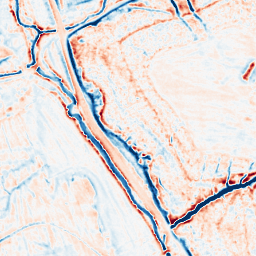
Category: multiscale
Decomposition family: dog_multiscale
Decomposition parameters: sigma_ratio: 1.4
n_scales: 5
base_sigma: 0.5
Upsampling method: linear_exact
Upsampling parameters: scale: 8
Upsampling scale: 8